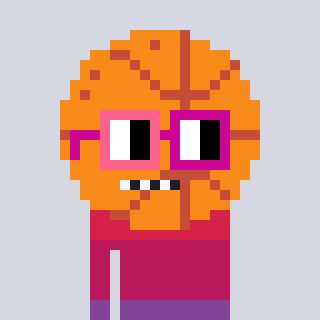
a pixel art character with square pink and red glasses, a basketball-shaped head and a teal-colored body on a cool background